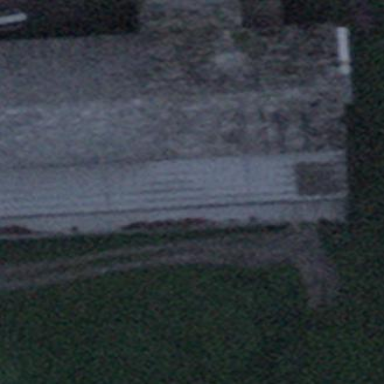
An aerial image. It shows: Rural barn.